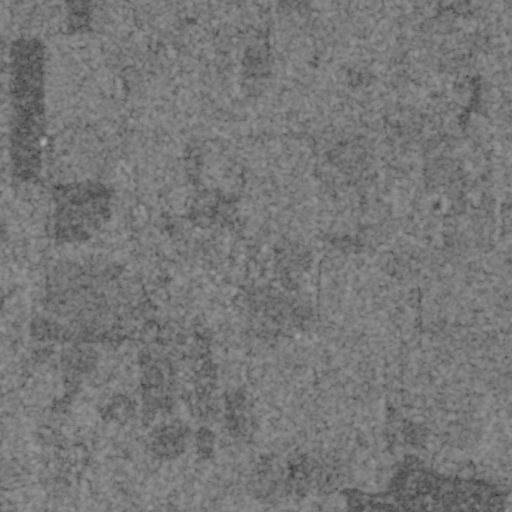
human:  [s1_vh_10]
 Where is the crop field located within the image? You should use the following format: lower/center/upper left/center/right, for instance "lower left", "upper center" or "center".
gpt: The crop field is located in the left of the image.
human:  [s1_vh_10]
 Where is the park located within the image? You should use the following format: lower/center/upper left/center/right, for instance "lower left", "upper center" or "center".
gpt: The park is located in the lower right of the image.
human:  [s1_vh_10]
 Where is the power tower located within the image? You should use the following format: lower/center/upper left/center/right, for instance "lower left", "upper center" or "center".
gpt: The power tower is located in the upper of the image.
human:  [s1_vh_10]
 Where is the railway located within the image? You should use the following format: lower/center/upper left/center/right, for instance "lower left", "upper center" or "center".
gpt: The railway is located in the lower left of the image.
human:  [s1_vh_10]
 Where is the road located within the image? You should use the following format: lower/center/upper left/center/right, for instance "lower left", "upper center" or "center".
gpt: There is no road in the image.

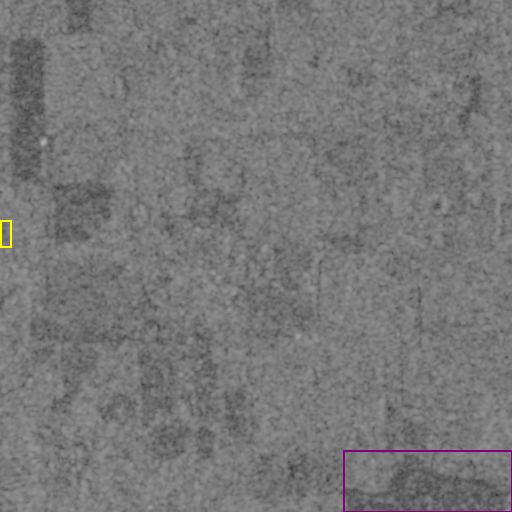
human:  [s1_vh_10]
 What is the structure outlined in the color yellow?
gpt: The structure outlined in yellow is a crop field.
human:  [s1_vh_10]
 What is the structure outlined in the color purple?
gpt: The structure outlined in purple is a park.
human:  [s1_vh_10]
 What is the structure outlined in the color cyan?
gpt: There is no cyan outline.